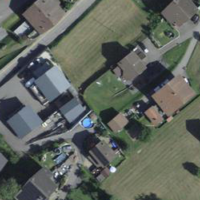
EUNIS habitat code: 55
Species observed at this site:
Cardamine pratensis